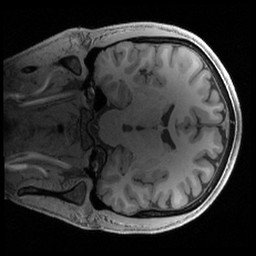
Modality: T1w
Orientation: coronal
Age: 25
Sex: male
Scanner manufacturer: siemens
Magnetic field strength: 3 T
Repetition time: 2.4 s
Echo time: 0.00241 s